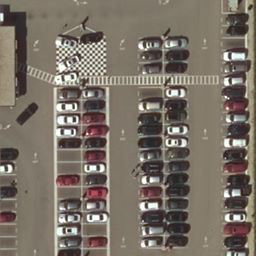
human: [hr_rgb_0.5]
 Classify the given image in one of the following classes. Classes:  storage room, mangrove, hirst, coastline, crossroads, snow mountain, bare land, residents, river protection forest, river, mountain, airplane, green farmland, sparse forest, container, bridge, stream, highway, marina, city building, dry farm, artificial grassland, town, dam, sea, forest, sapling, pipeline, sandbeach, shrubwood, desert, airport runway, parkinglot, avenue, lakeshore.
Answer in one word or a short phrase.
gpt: parkinglot